Question: I just followed this tutorial to start with Foundation
( <URL>
and I have a little problem.
And image would be helpfull to understand my problem :

Does someone know what the problem might be and how I can resolve it ?
Maybe I did something wrong while following the tutorial ?
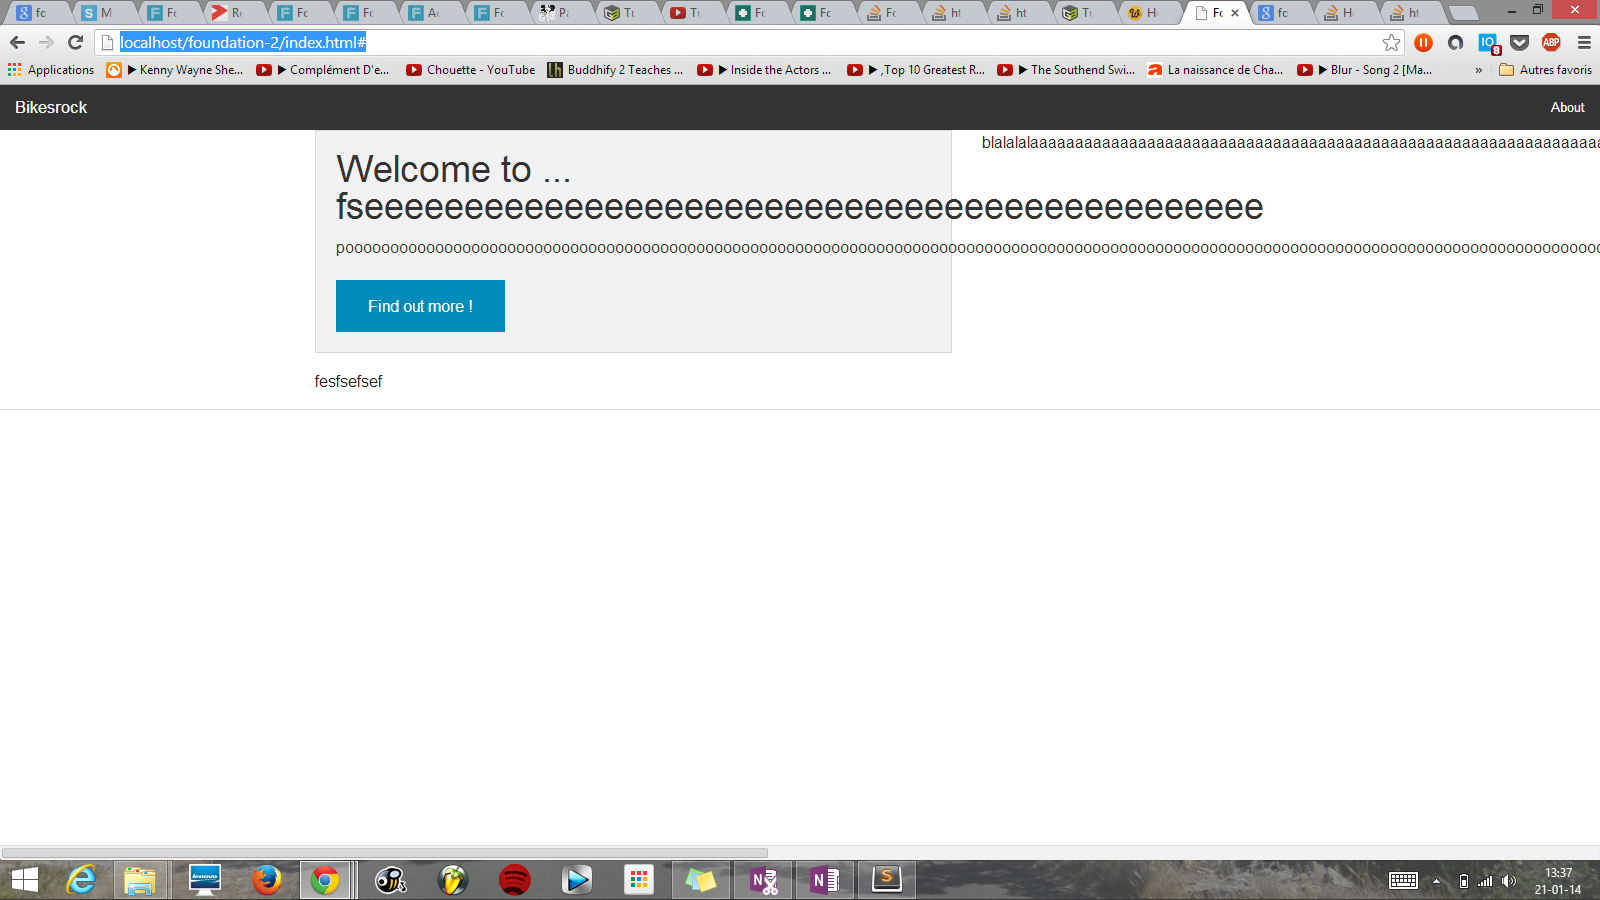
Answer: you could add 'word-wrap:break-word;' to the containers css. This will break long words to fit in the container.
more info can be found <URL>